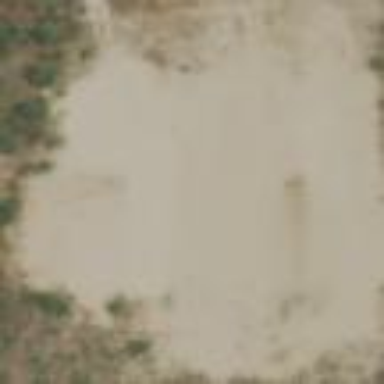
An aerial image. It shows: Sandy area in nature.